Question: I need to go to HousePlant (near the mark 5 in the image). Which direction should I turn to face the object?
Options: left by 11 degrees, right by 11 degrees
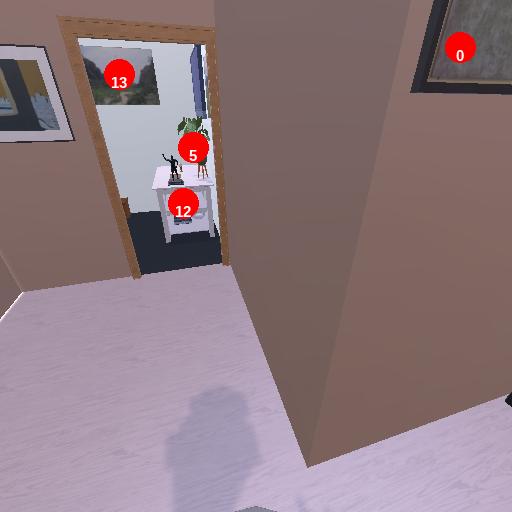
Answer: left by 11 degrees